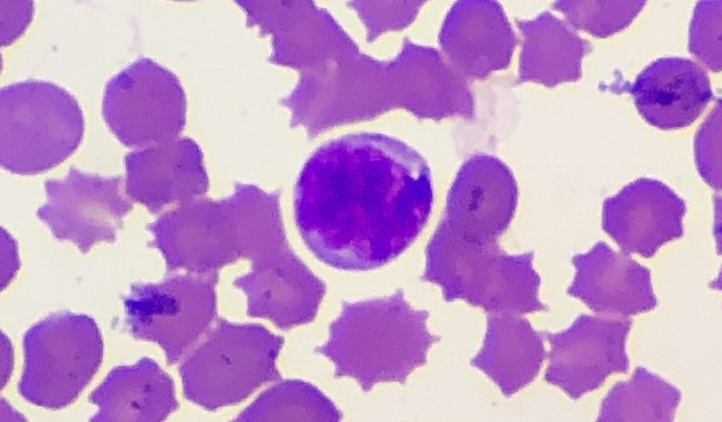
White blood cell type: Lymphocyte